Interaction volume radius: 5 \u00c5
Interaction volume height: 20 \u00c5
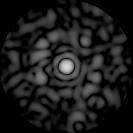
Disorder parameter: 0.8622